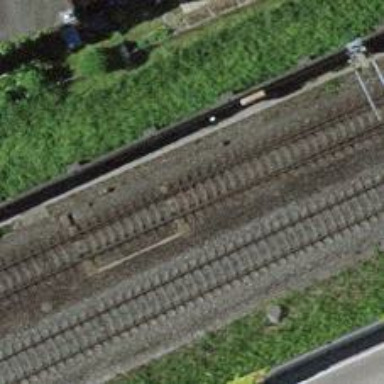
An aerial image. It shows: Railway switch.